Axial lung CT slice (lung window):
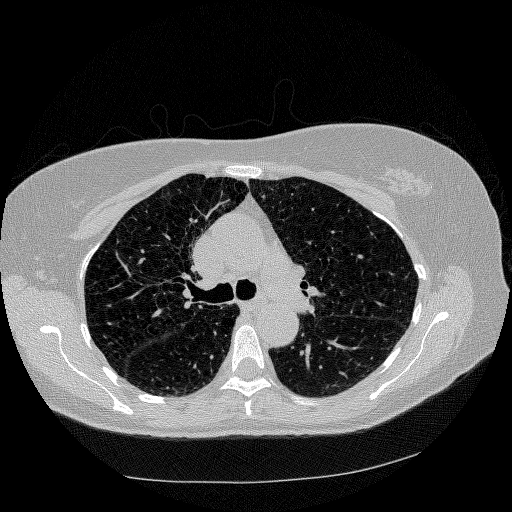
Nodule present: no